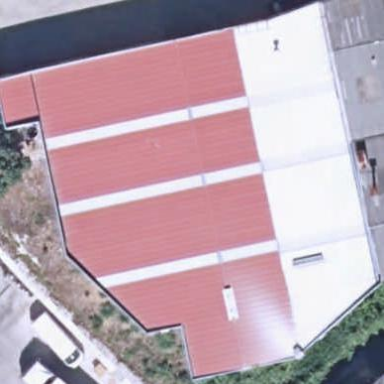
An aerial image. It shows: Industrial building.